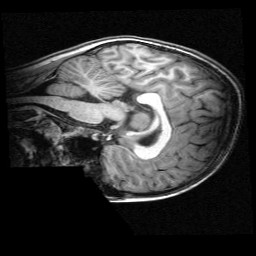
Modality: T1w
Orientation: sagittal
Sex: female